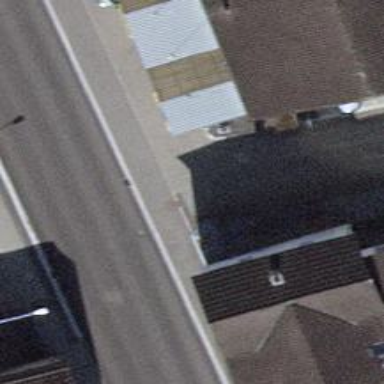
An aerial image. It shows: Residential road with asphalt surface.